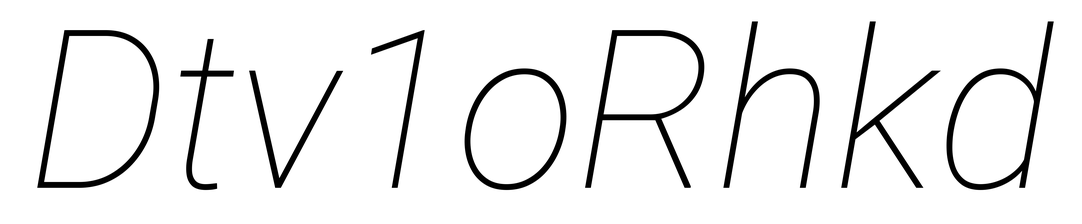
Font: Roboto-Italic_Thin_Italic